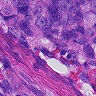
Metastatic tissue present: yes